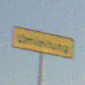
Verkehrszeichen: Umleitungsankuendigung
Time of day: MorningAfternoon
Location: Outdoor (Suburban)
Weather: Clear
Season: NotSpecified
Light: Natural